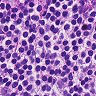
Metastatic tissue present: no